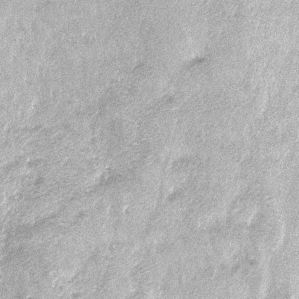
Label: frost